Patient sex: F
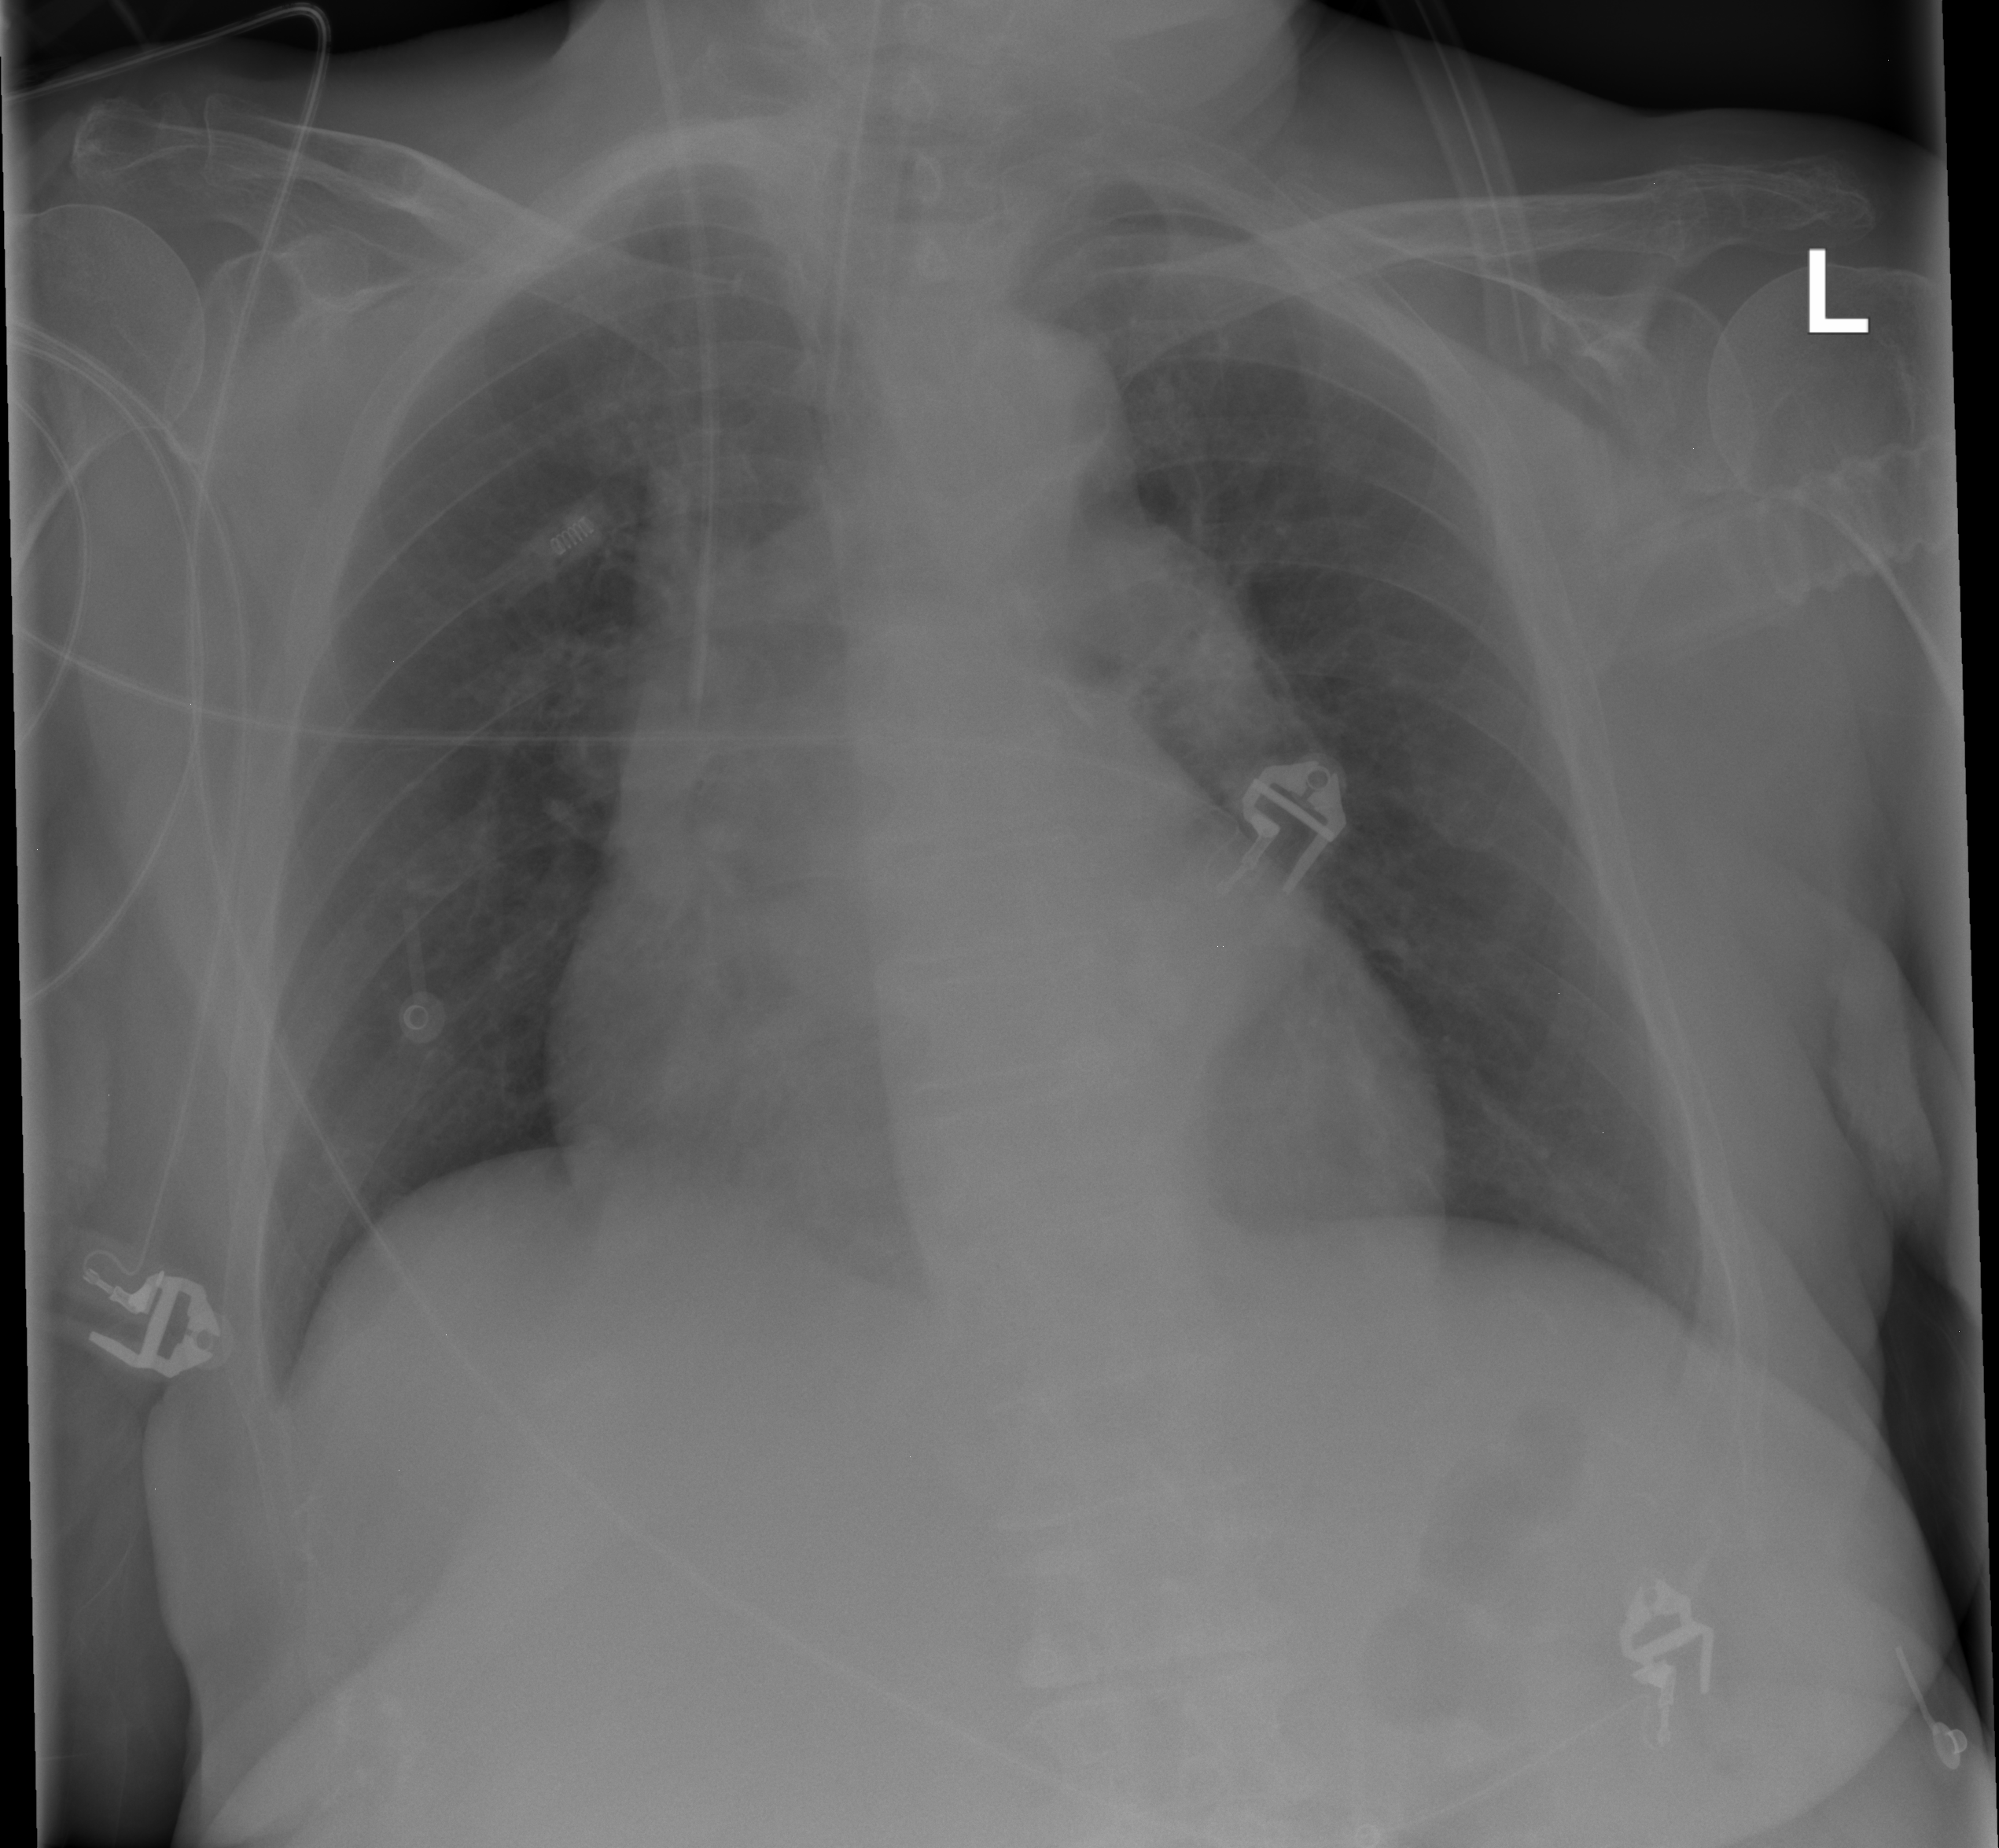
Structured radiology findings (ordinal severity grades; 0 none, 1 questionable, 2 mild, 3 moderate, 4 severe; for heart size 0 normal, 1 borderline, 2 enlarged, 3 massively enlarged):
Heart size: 0
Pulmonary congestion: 0
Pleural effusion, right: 0
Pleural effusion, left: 0
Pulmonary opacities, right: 0
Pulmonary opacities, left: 0
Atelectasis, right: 1
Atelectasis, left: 1